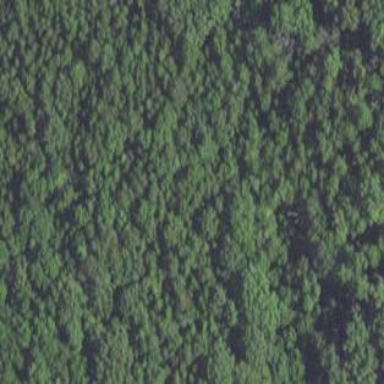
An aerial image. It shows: Evergreen needle-leaved woodland.